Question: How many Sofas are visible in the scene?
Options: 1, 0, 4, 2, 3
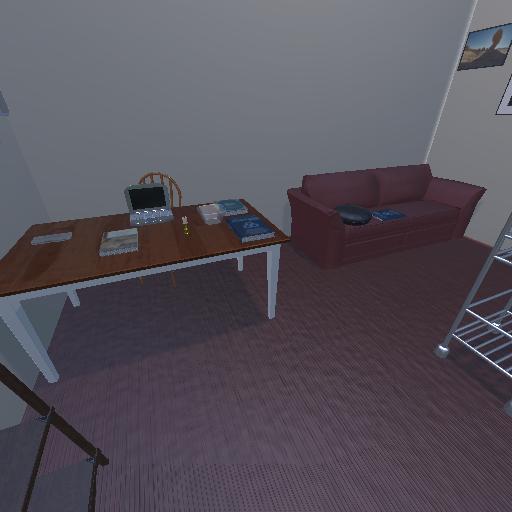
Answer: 1